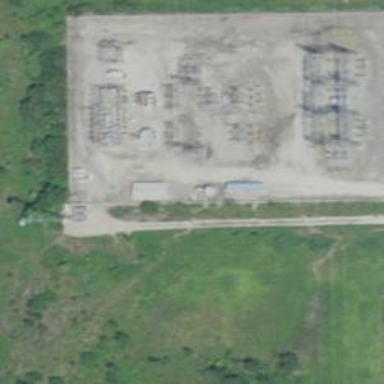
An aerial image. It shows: Distribution level power substation.